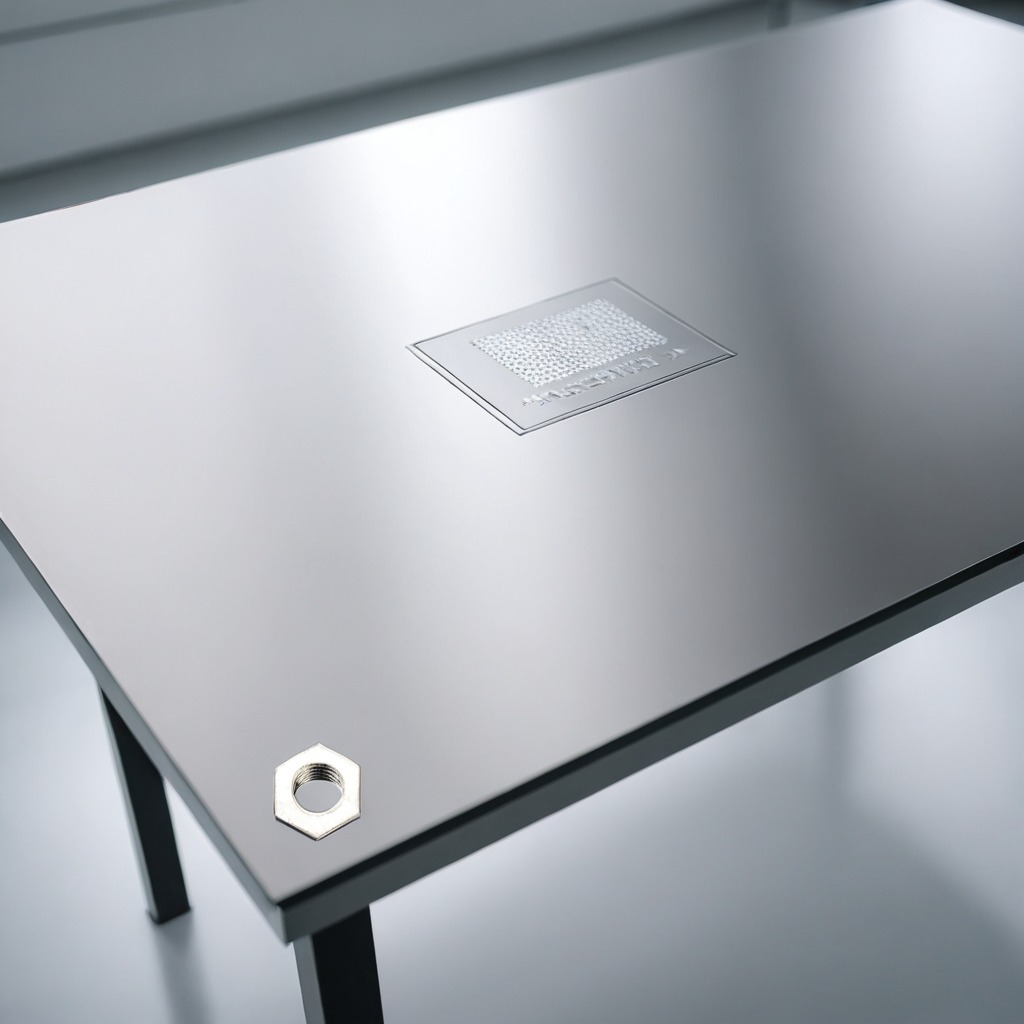
A metal nut is lying on a stainless steel table in a high-end prototyping lab.